A spectrogram of one vibration snapshot from a rotating bearing is shown (time on one axis, frequency on the other). Classify the bearing condition as one of: normal, inner_race, outer_race, ball.
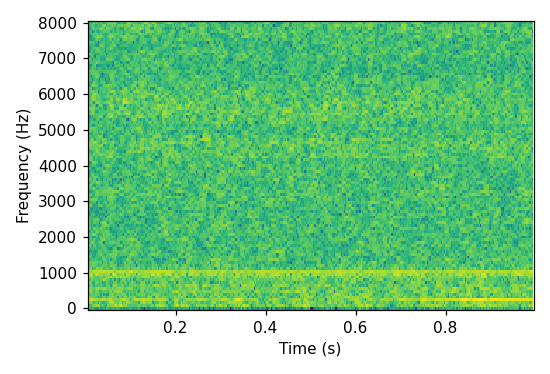
Answer: normal